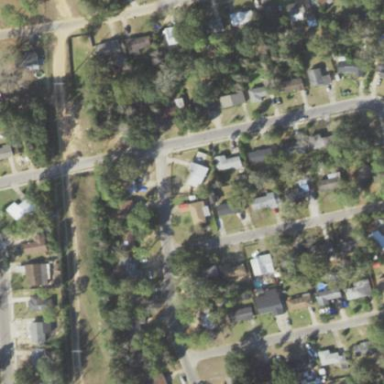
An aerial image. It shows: This residential area consists of single-family homes.